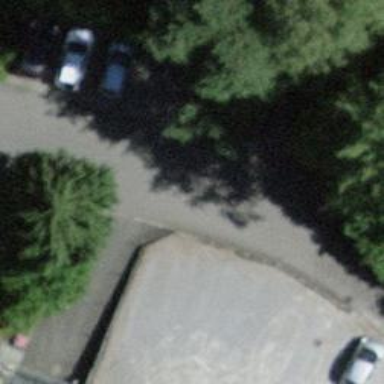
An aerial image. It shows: Car sharing facility.